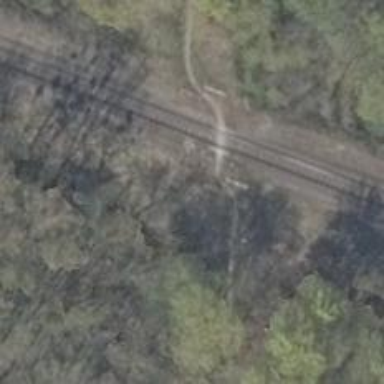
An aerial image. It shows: Level crossing along the railway.